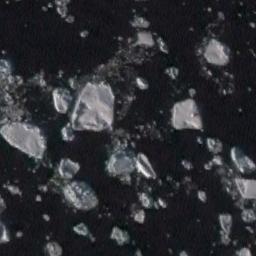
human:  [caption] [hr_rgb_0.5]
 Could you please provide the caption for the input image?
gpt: A lot of sea ice of different sizes and thickness floats in the deep blue sea .

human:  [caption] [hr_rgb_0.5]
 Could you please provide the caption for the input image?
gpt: There are different shapes of sea ice .

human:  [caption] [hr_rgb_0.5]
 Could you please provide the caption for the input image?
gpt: Countless ice cubes of various sizes are connected into a loose, Large piece floating on the blue sea .

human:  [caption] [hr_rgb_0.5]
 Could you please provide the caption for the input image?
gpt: There are many ice on the deep blue sea .

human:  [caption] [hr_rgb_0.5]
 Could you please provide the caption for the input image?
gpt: There are many pieces of sea ice .